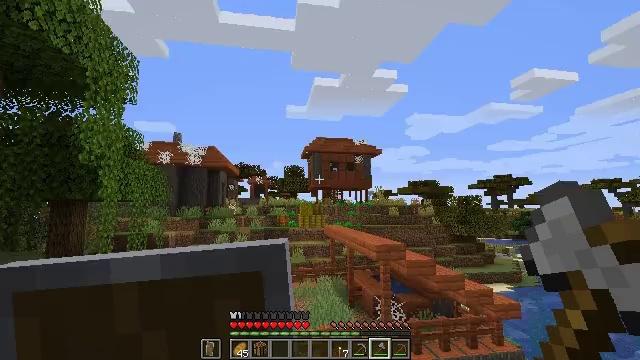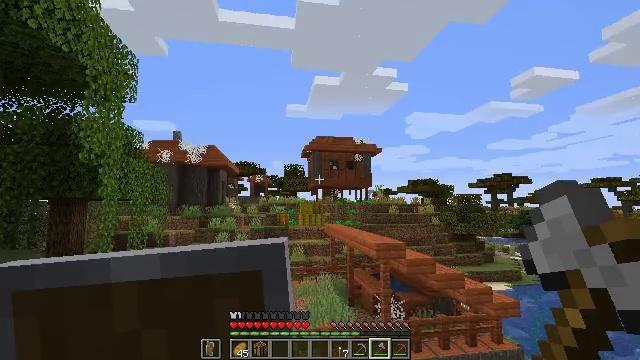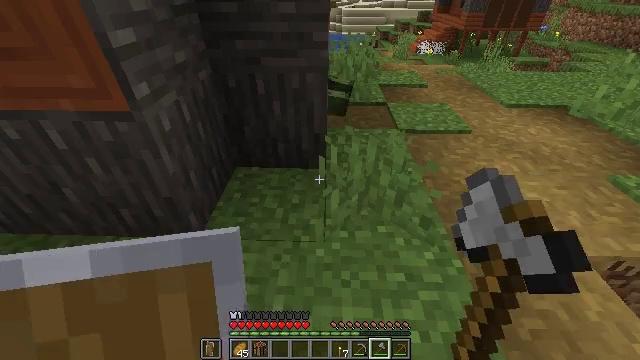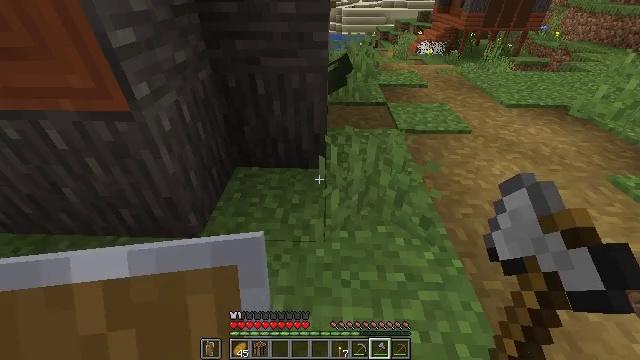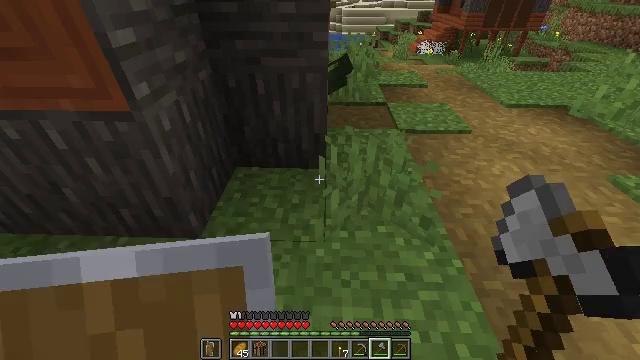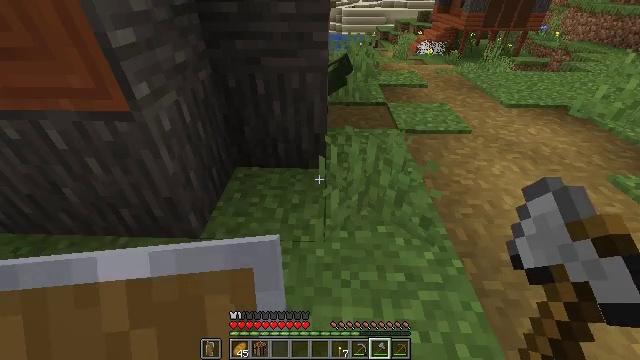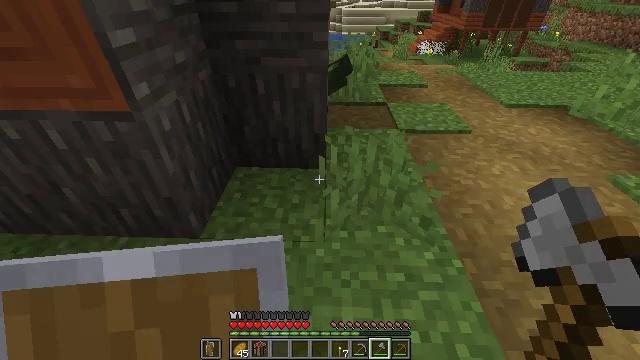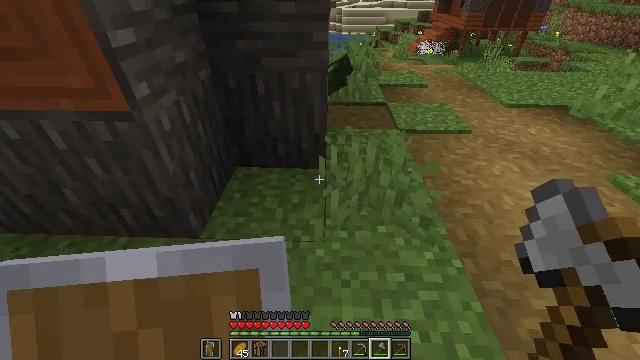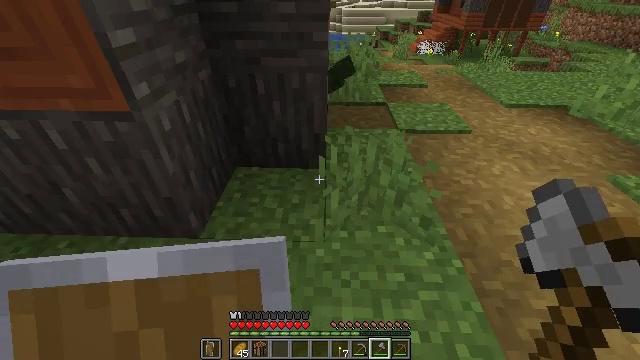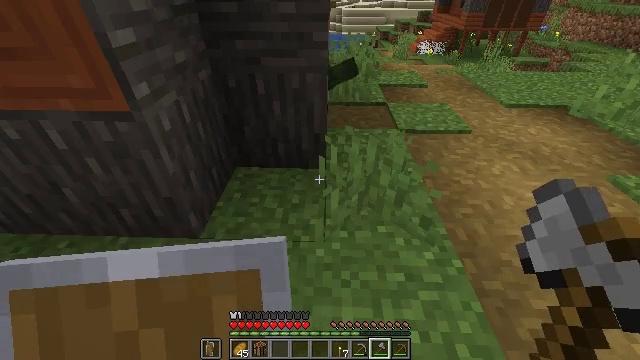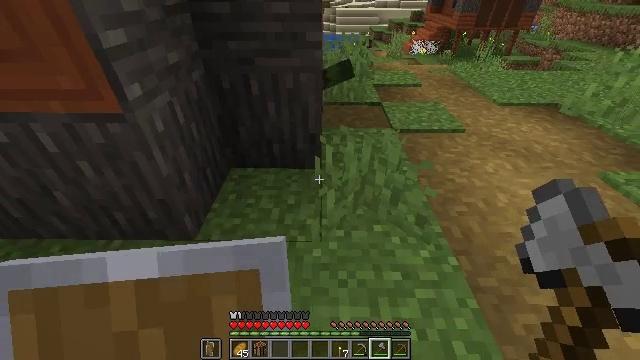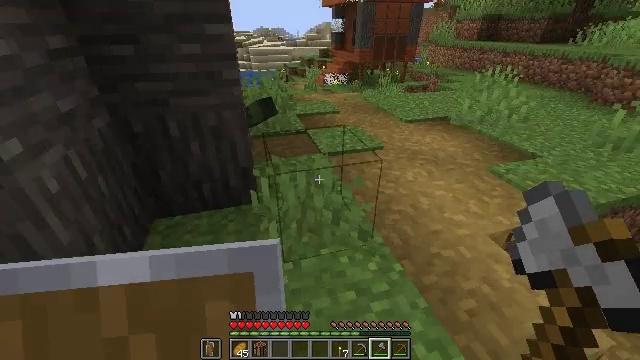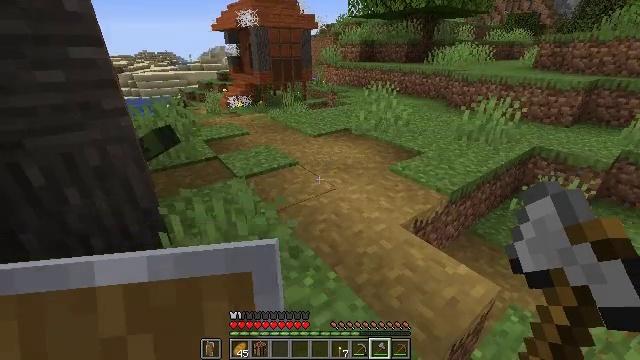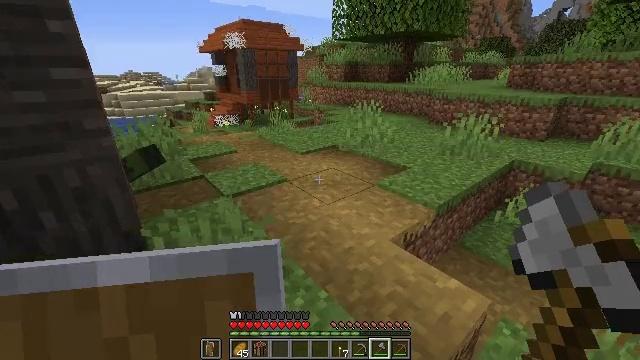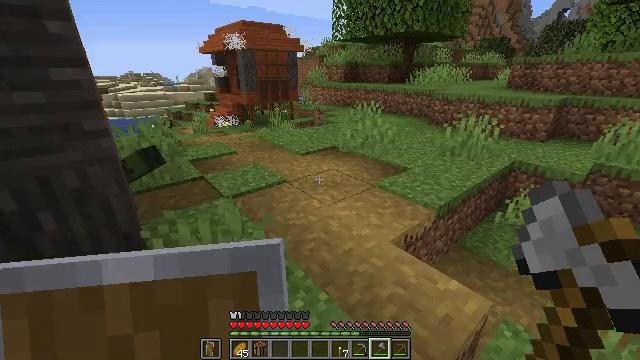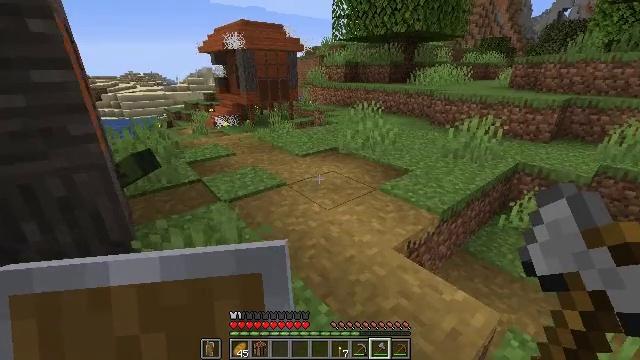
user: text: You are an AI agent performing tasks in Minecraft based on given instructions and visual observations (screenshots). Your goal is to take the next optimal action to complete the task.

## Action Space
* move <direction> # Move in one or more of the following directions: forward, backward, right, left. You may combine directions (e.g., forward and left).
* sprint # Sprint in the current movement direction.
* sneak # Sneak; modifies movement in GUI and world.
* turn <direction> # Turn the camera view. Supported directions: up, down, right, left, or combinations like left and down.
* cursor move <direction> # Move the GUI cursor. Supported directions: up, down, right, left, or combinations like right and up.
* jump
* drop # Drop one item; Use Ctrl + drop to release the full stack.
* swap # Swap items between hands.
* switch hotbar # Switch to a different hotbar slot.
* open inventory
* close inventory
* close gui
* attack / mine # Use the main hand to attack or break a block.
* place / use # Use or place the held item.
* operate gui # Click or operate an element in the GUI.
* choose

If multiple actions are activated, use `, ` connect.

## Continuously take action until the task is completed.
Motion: motion action
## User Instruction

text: Collect books by breaking the bookshelf.
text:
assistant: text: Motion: no_op
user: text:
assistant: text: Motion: turn right and down
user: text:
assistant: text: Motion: no_op
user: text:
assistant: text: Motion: no_op
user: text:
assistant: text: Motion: no_op
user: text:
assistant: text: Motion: no_op
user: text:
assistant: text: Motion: no_op
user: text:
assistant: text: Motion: no_op
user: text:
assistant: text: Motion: no_op
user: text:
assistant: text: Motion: turn right
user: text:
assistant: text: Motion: turn right and up
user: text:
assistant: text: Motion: turn right and up
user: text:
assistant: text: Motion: turn right and up
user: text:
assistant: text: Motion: move forward
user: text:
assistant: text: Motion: move forward and move right
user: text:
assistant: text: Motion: move forward and move right
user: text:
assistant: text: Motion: move forward and move right
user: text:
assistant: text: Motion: move forward
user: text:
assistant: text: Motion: move forward, turn left and up
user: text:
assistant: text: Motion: move forward, turn left
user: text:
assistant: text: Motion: move forward, turn left and up
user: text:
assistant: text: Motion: move forward
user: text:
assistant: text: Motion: move forward and move right
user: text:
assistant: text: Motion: move forward and move right
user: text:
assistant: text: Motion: no_op
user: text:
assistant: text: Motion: turn left
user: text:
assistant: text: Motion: move left, turn left and up
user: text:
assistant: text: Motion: move forward and move left, turn left and up
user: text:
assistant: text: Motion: move forward and move left, turn left
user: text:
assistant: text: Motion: move forward and move left